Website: crate-barrel
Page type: payment
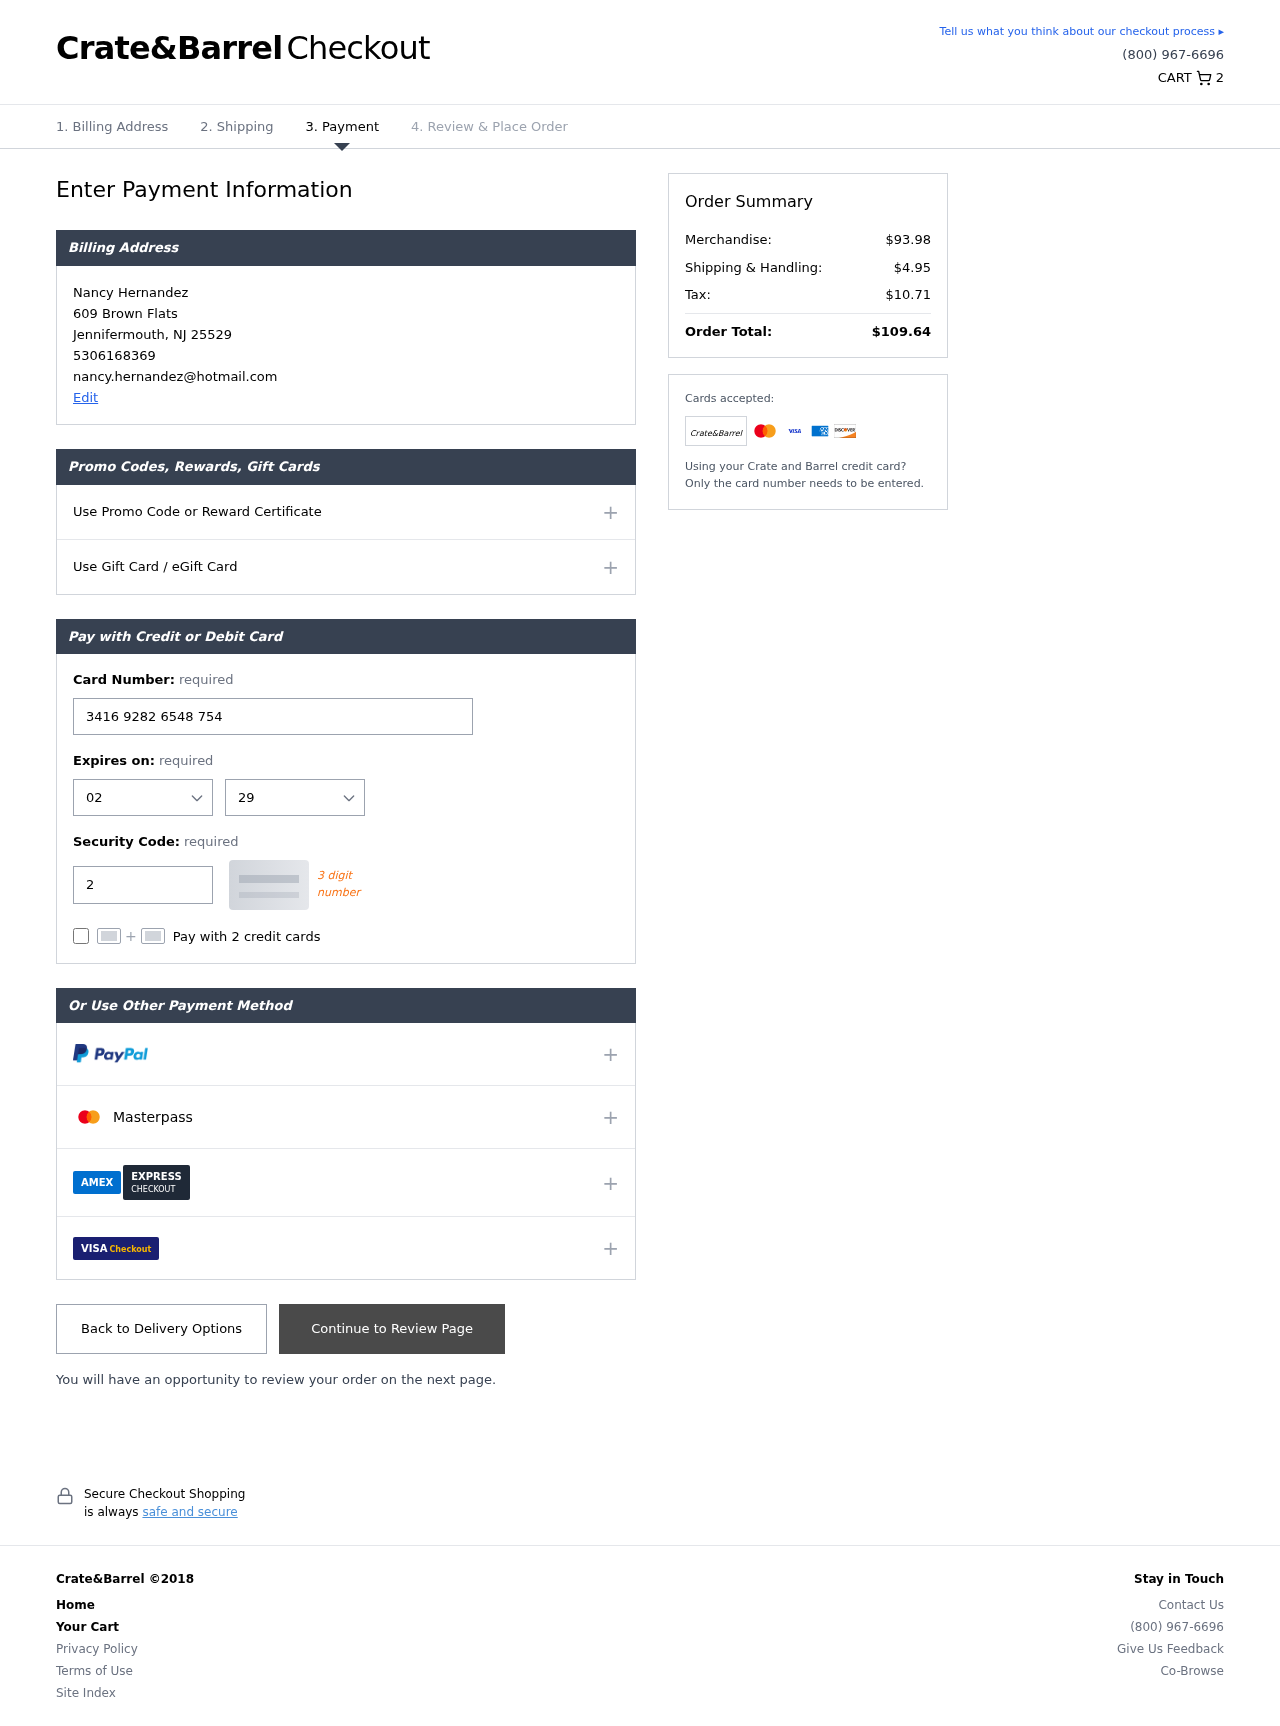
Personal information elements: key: PII_CARD_CVV
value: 2631
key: PII_CARD_EXPIRY_MONTH
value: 02
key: PII_CARD_EXPIRY_YEAR
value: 29
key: PII_CARD_NUMBER
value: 3416 9282 6548 754
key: PII_CITY
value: Jennifermouth
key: PII_EMAIL
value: nancy.hernandez@hotmail.com
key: PII_FULLNAME
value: Nancy Hernandez
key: PII_PHONE
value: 5306168369
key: PII_POSTCODE
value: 25529
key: PII_STATE_ABBR
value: NJ
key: PII_STREET
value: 609 Brown Flats
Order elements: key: ORDER_NUM_ITEMS
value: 2
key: ORDER_SUBTOTAL
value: $93.98
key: ORDER_SHIPPING_COST
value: $4.95
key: ORDER_TAX
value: $10.71
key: ORDER_TOTAL
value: $109.64